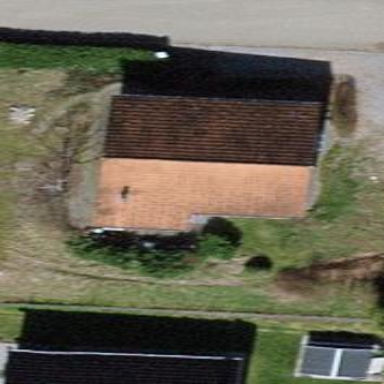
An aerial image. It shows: Gabled roofed house.